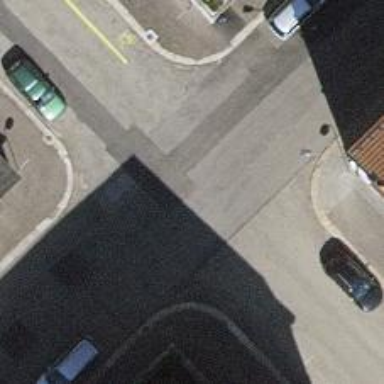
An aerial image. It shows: Residential road with asphalt surface and sidewalks on both sides.